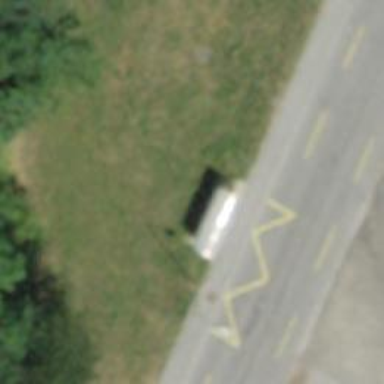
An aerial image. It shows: Bus stop along the road.